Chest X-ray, AP view. Patient: 39 years old, sex M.
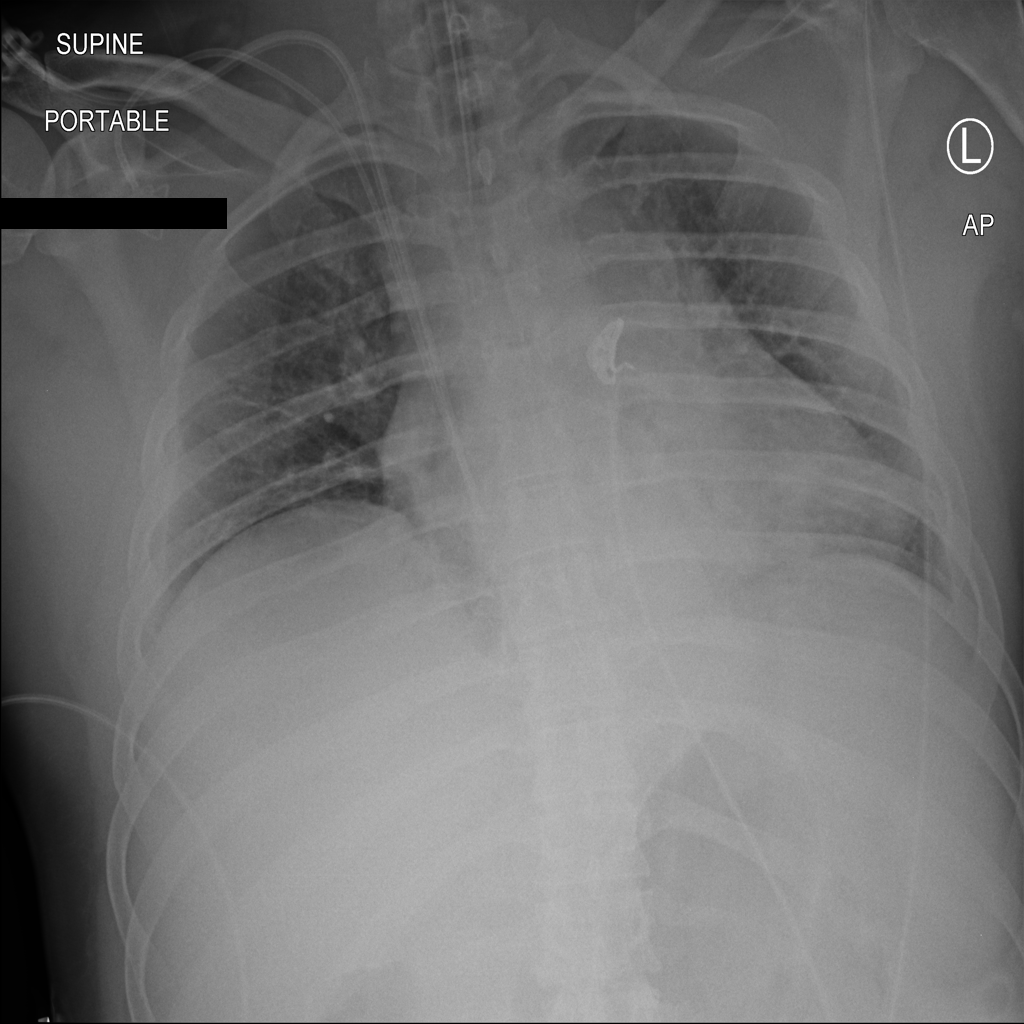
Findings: No Finding